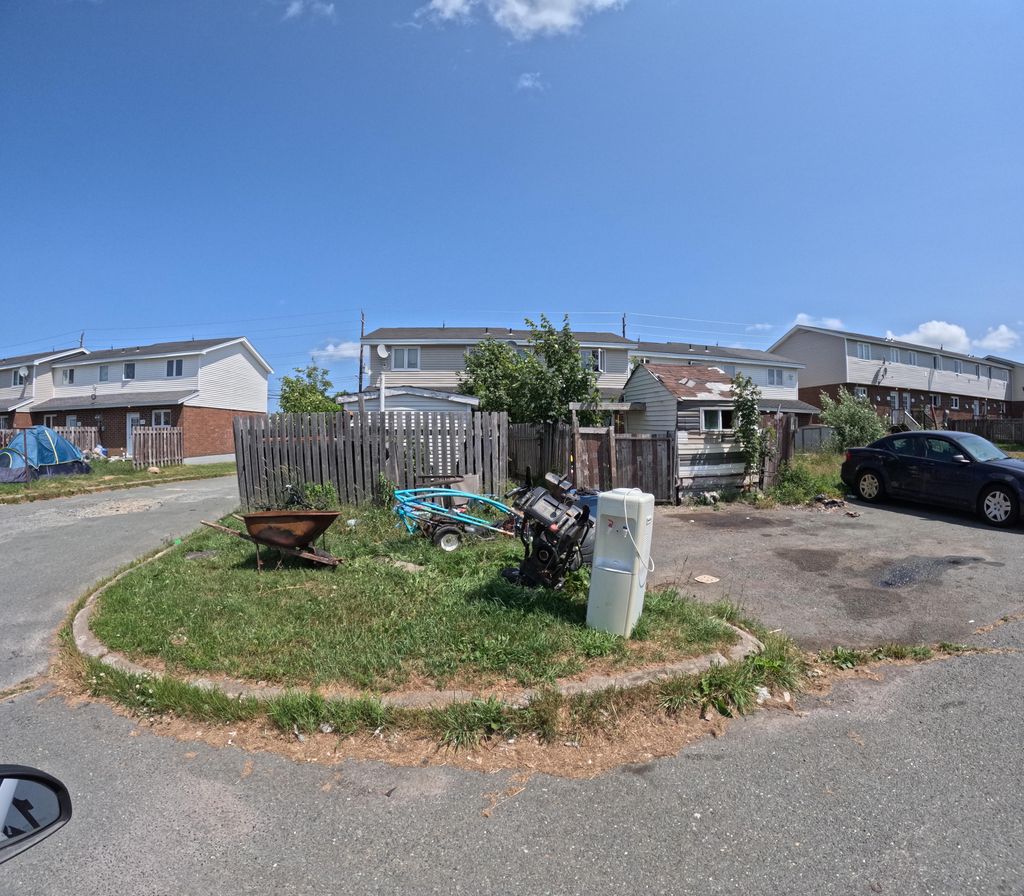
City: st_johns